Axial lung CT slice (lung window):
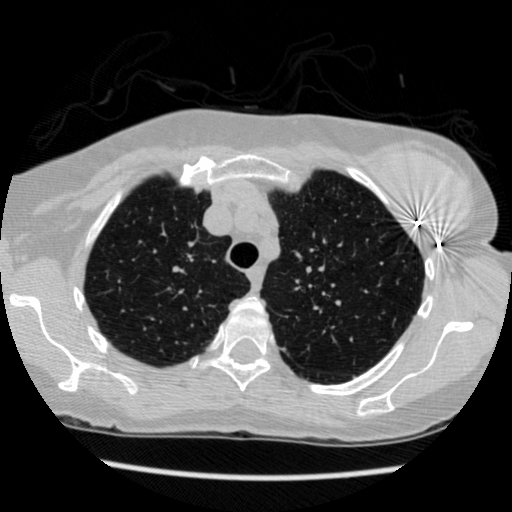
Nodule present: no